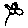
Label: flower